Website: apple
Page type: cart
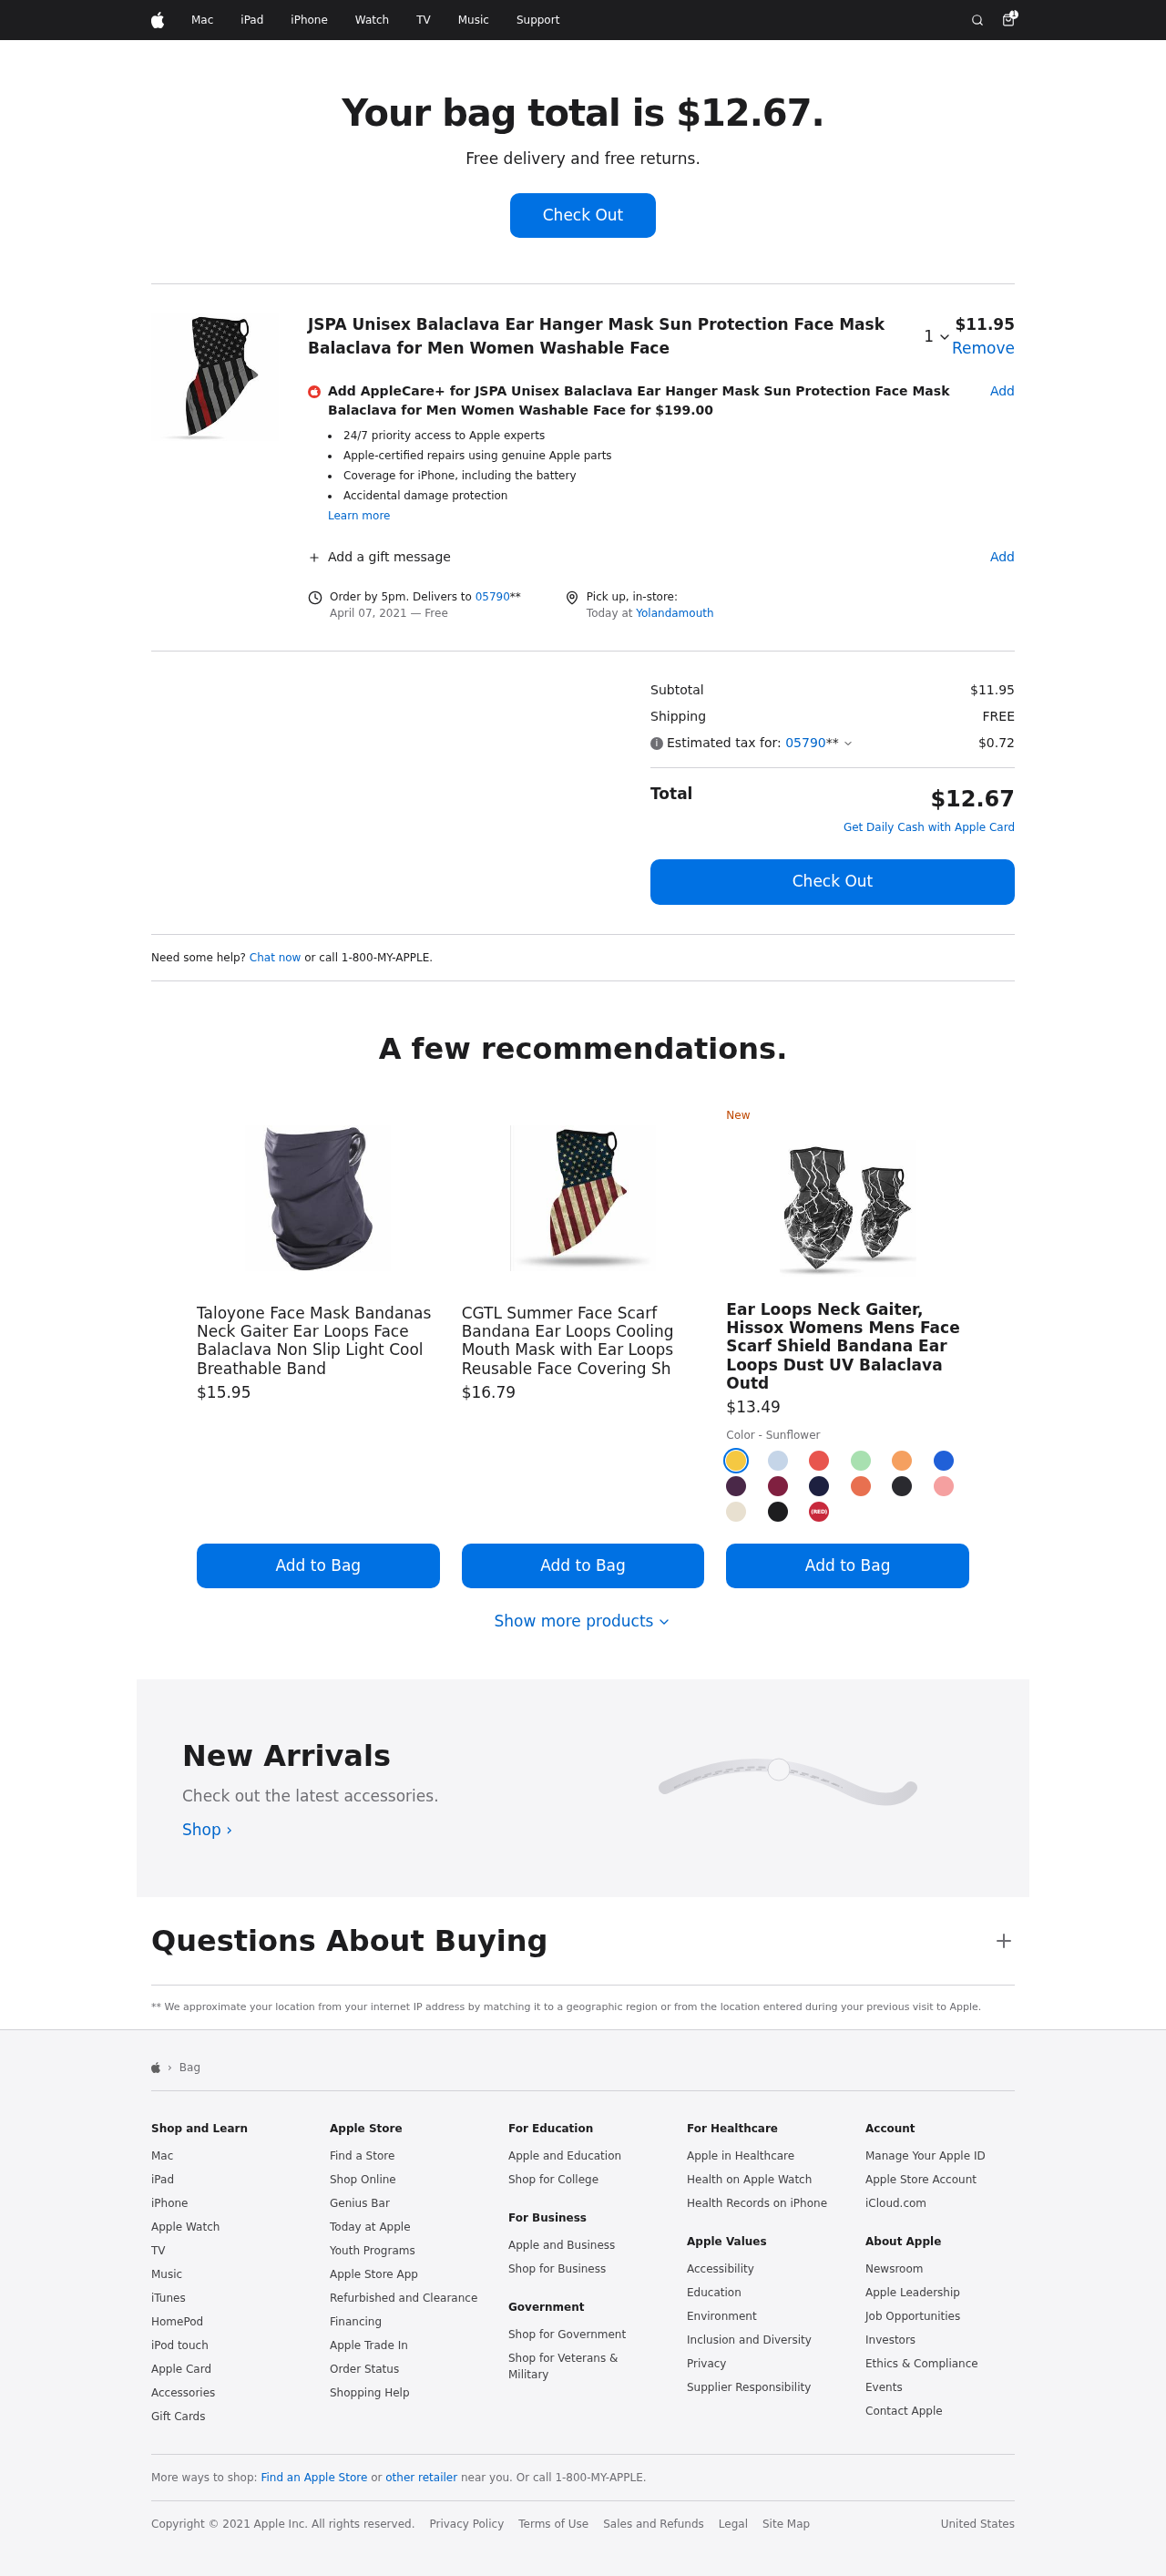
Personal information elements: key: PII_CITY
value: Yolandamouth
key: PII_POSTCODE
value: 05790
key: PII_POSTCODE_FULL
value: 05790
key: PII_POSTCODE_NUMERIC
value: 5790
Product elements: key: PRODUCT1_NAME
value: JSPA Unisex Balaclava Ear Hanger Mask Sun Protection Face Mask Balaclava for Men Women Washable Face
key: PRODUCT1_PRICE
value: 11.95
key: PRODUCT1_QUANTITY
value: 1
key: PRODUCT2_NAME
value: Taloyone Face Mask Bandanas Neck Gaiter Ear Loops Face Balaclava Non Slip Light Cool Breathable Band
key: PRODUCT2_PRICE
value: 15.95
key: PRODUCT3_NAME
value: CGTL Summer Face Scarf Bandana Ear Loops Cooling Mouth Mask with Ear Loops Reusable Face Covering Sh
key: PRODUCT3_PRICE
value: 16.79
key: PRODUCT4_NAME
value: Ear Loops Neck Gaiter, Hissox Womens Mens Face Scarf Shield Bandana Ear Loops Dust UV Balaclava Outd
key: PRODUCT4_PRICE
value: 13.49
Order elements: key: ORDER_NUM_ITEMS
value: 1
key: ORDER_TOTAL
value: $12.67
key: ORDER_SHIPPING_DATE
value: April 07, 2021
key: ORDER_SUBTOTAL
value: $11.95
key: ORDER_SHIPPING_COST
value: FREE
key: ORDER_TAX
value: $0.72